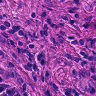
Metastatic tissue present: no